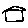
Label: house